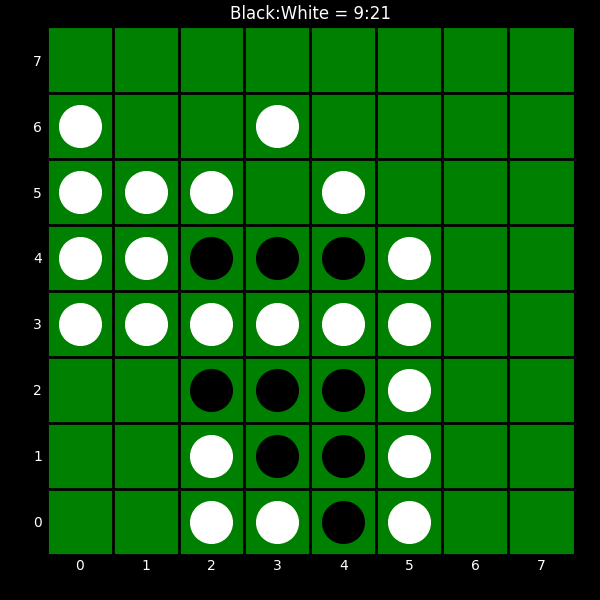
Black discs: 9
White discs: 21